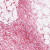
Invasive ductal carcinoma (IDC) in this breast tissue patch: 0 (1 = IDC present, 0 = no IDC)